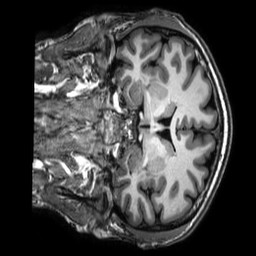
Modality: T1w
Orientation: coronal
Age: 27
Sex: male
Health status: healthy
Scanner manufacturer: philips
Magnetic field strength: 3 T
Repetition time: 0.009 s
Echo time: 0.003996 s